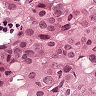
Metastatic tissue present: yes